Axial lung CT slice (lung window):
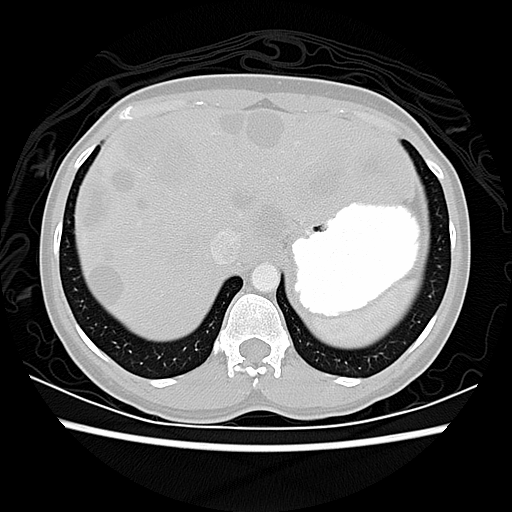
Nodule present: no